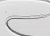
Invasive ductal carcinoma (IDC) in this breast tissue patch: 0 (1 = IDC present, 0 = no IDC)